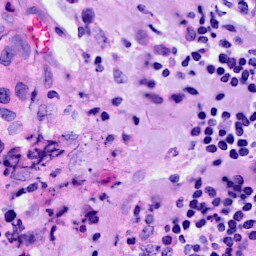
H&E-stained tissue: Breast